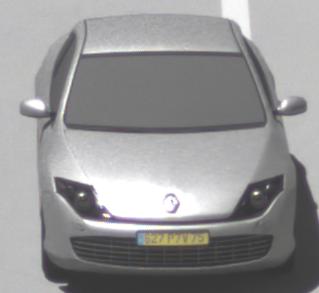
Make: Renault
Model: Laguna Coupé TCe 170
Detailed model: Laguna (III) Coupé
Model produced from: 2010/11
Model produced until: 2011/05
Doors: 2
Color: white
Road condition: dry road
Daytime: midday
Contrast: high contrast